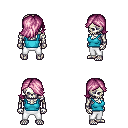
a pixel art fantasy rpg character, male body template, skeleton, teal pirate shirt, white pants, pink swoop hairstyle, four views (front, back, left, right), 2x2 character sprite sheet, small pixel art, hard edges, no anti-aliasing